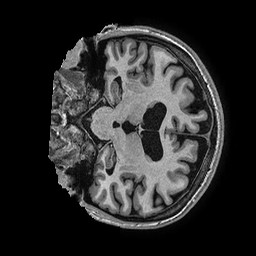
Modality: T1w
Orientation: coronal
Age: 25
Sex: female
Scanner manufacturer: ge
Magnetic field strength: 3 T
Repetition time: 0.006952 s
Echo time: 0.00292 s